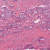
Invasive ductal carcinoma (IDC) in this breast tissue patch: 1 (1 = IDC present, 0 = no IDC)